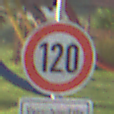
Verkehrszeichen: Geschwindigkeit120
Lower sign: HinweiseAufGefahrenDurchVerbaleAngabe4
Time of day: SunriseSunset
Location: Outdoor (Suburban)
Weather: PartlyCloudy
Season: NotSpecified
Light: Natural